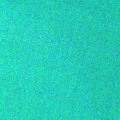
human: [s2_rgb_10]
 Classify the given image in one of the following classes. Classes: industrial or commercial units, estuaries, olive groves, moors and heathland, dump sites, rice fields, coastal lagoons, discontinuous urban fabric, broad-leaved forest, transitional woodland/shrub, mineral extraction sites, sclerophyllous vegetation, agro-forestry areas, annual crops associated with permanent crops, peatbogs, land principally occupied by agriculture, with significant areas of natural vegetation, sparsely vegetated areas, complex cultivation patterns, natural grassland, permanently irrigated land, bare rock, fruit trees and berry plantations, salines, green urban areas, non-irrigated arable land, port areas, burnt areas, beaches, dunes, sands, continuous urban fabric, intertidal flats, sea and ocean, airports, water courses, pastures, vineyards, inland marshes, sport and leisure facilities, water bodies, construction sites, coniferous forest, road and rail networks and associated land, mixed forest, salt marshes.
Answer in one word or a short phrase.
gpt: sea and ocean